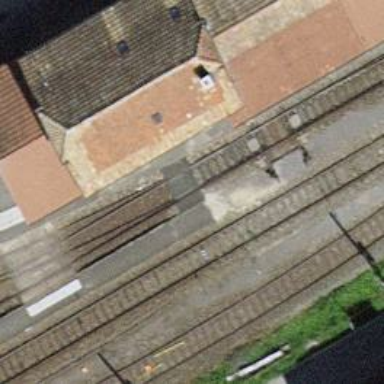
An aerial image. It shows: Railway switch.